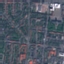
Land use / land cover class: Residential